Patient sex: M
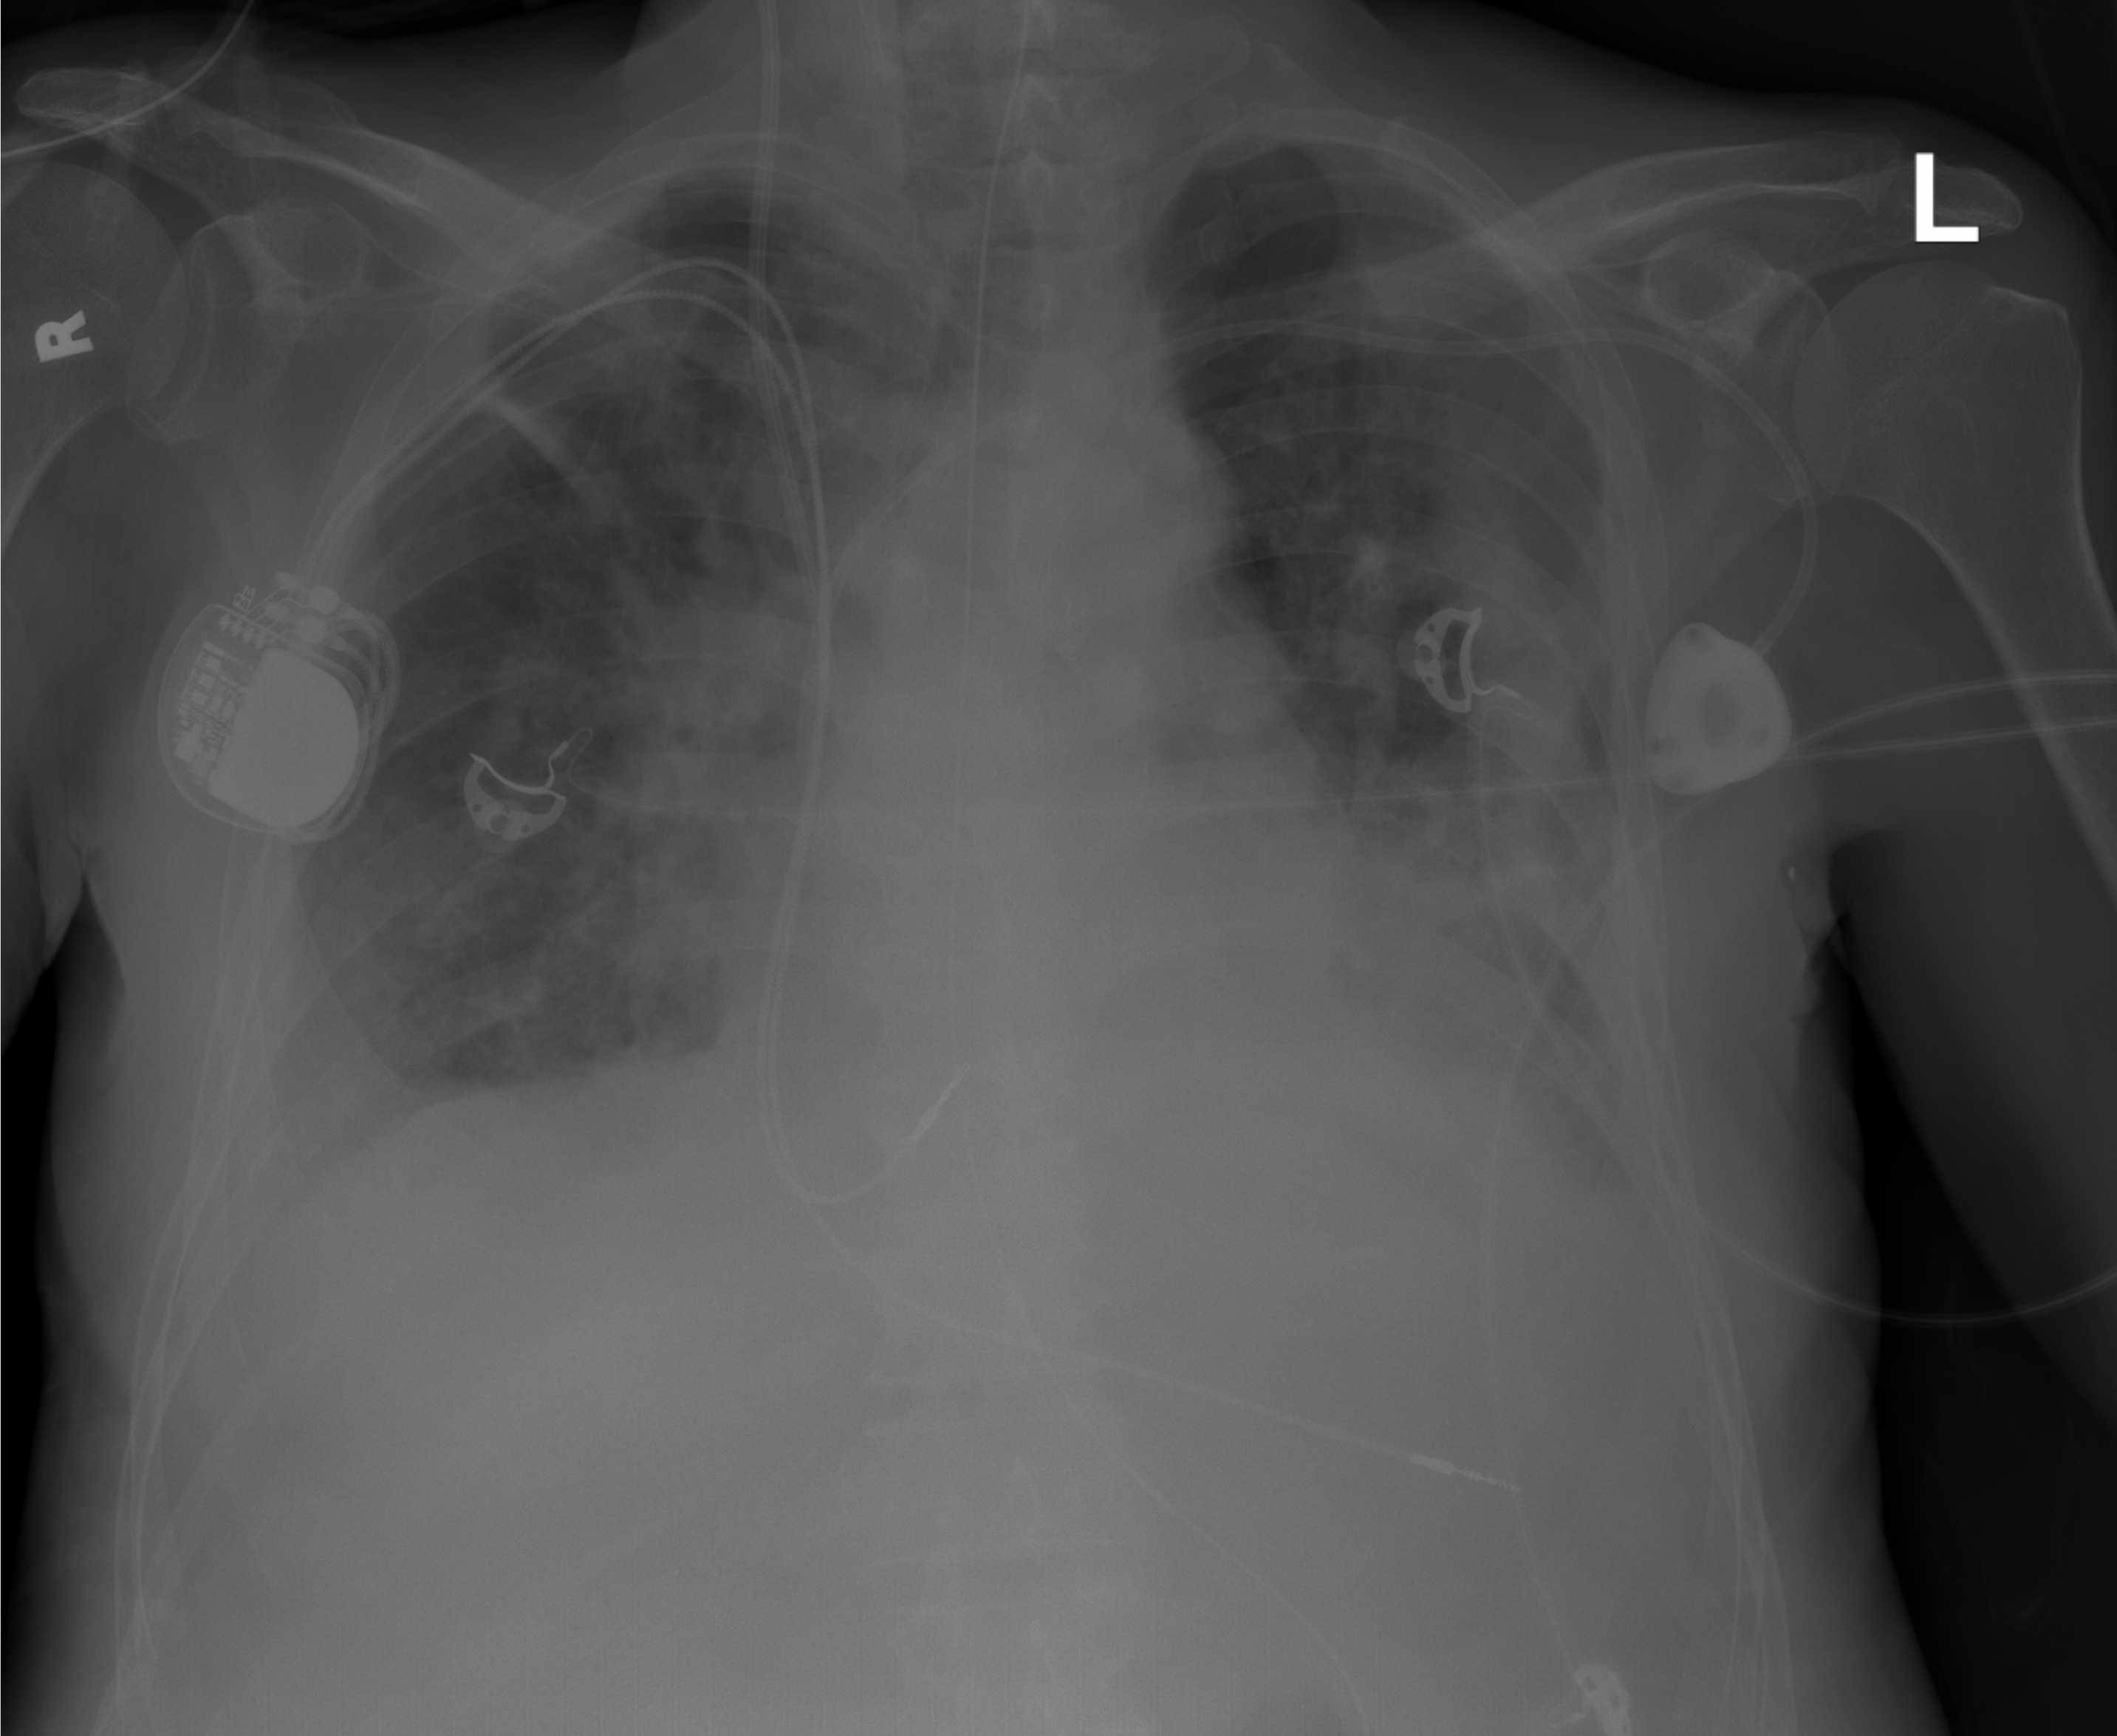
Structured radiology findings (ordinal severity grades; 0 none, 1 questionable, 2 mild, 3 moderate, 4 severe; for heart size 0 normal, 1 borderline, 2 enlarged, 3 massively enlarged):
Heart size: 1
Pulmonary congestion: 3
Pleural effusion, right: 1
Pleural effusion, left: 2
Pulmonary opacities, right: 3
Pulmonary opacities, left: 3
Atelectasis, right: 2
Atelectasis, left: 2